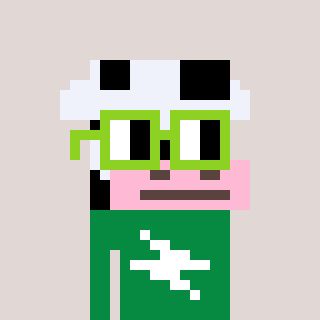
a pixel art character with square light green glasses, a cow-shaped head and a green-colored body on a warm background